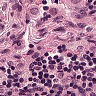
Metastatic tissue present: no